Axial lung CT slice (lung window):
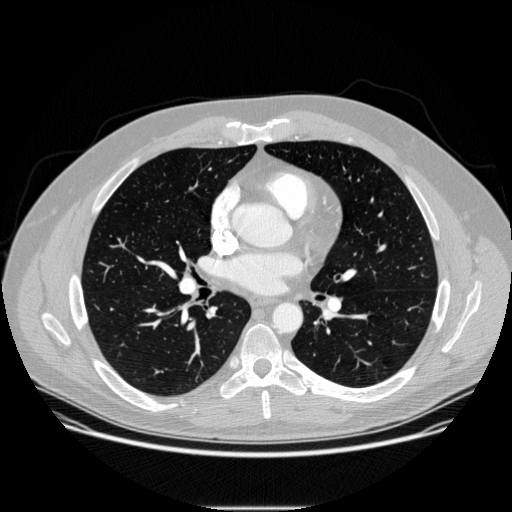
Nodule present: no